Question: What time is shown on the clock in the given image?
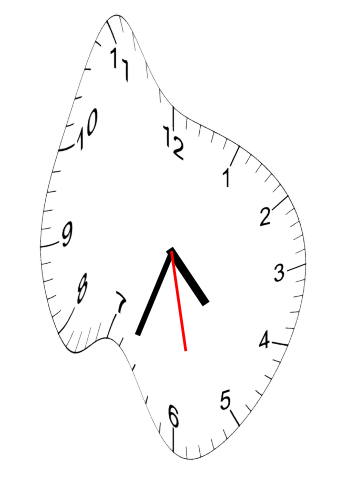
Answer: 04:33:28